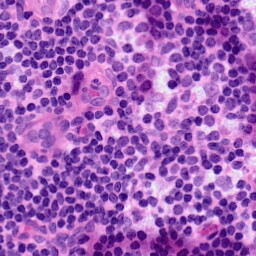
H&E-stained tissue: LymphNode